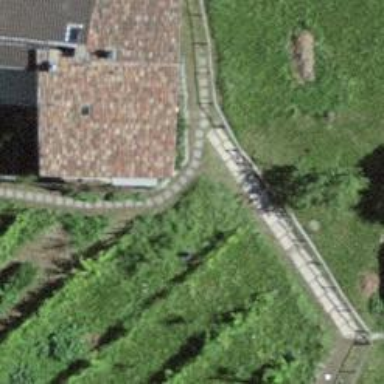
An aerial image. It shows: Set of steps on the road.